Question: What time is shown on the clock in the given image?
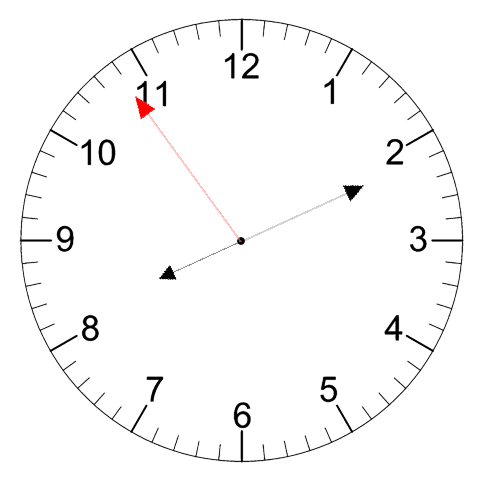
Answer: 08:10:54